九年级 · 解析几何
二次函数 $y=-x^{2}+a x+b$ 的图象如图所示, 对称轴为直线 $x=2$, 下列结论不正确的是 ( )

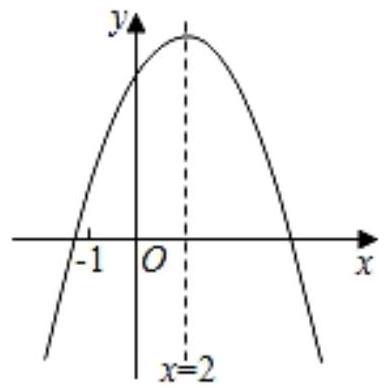
A. $a=4$
B. 当 $\mathrm{x}>2.5$ 时, $\mathrm{y}$ 随 $\mathrm{x}$ 的增大而减小
C. 当 $x=-1$ 时, $b>5$
D. 当 $b=8$ 时，函数最大值为 10

答案: D
解析: 根据二次函数的图象和性质依次对各选项进行判断即可.

【详解】解： $\because$ 二次函数 $y=-x^{2}+a x+b$

$\therefore$ 对称轴为直线 $x=-\frac{a}{2 \times(-1)}=2$

$\therefore a=4$, 故结论 $A$ 正确;

$\because$ 对称轴为直线 $x=2$ 且图象开口向下,

$\therefore$ 当 $x>2.5$ 时, $y$ 随 $x$ 的增大而减小, 故结论 $B$ 正确;

当 $x=-1$ 时, 由图象知此时 $y>0$

即 $-1-4+b>0$

$\therefore b>5$, 故结论 $C$ 正确;

当 $b=8$ 时, $y=-x^{2}+4 x+8=-(x-2)^{2}+12$

$\therefore$ 函数有最大值 12 , 故结论 $D$ 不正确;

故选: $D$.

【点睛】此题考查二次函数图形和性质, 解题的关键是熟练运用二次函数的图像与系数之间的关系.